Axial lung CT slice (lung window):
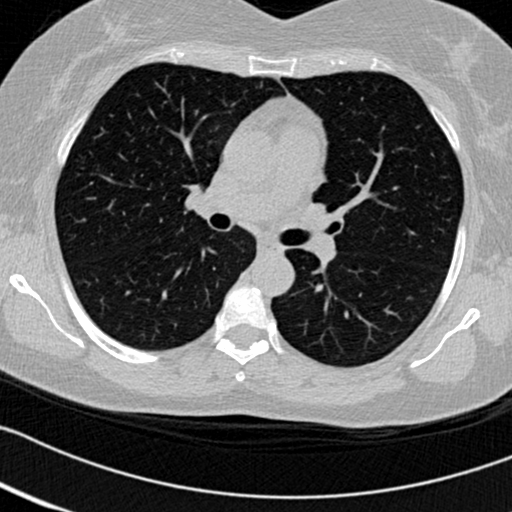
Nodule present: no